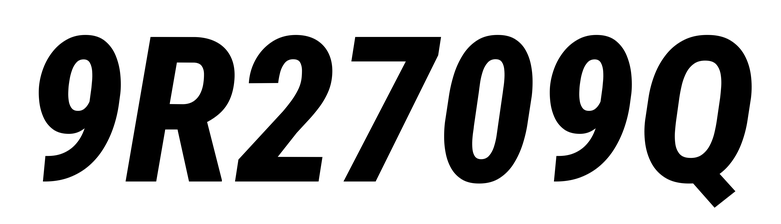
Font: Roboto-Italic_Condensed_ExtraBold_Italic